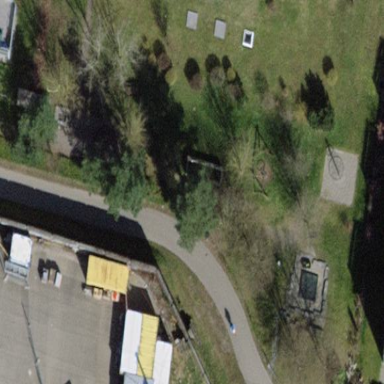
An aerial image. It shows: Playground area for leisure activities on the land.